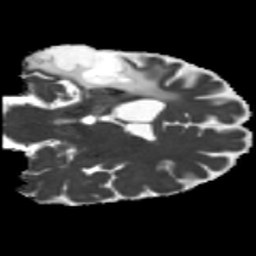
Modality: MD
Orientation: coronal
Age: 43
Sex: male
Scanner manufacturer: siemens
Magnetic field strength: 3 T
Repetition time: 5.25 s
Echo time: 0.08 s